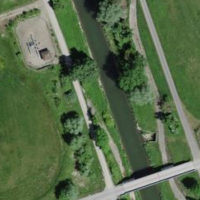
EUNIS habitat code: 25
Species observed at this site:
Filipendula ulmaria